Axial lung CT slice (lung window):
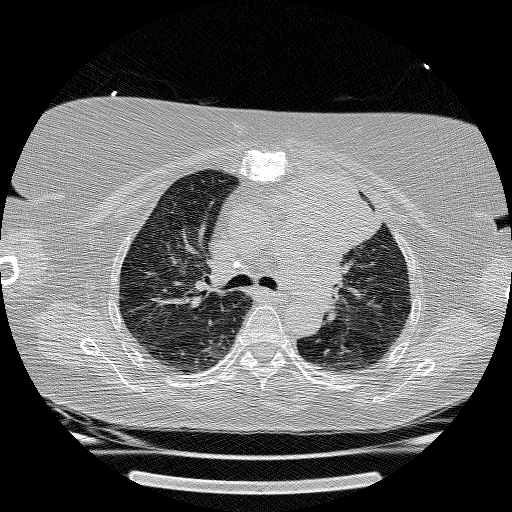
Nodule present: no